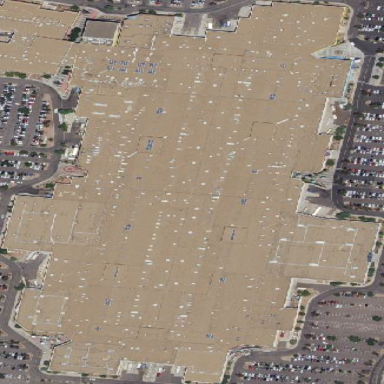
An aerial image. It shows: Retail building which is mall.